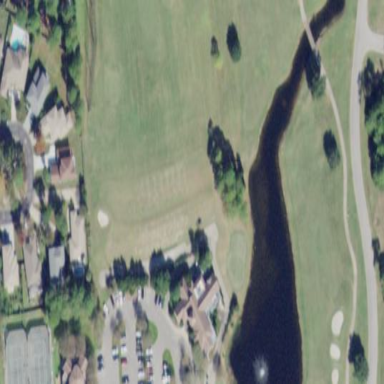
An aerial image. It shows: Grass area designated as golf tee.